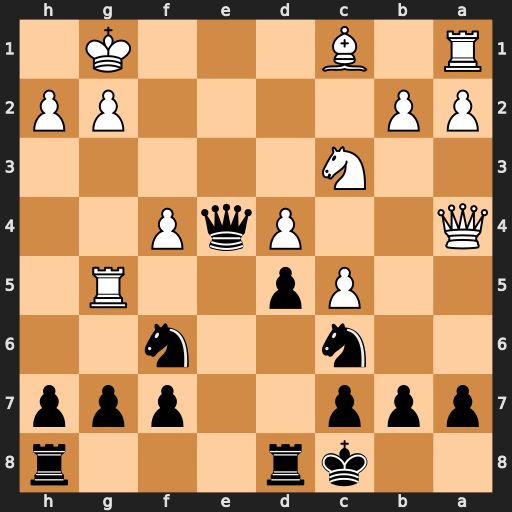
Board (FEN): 2kr3r/ppp2ppp/2n2n2/2Pp2R1/Q2PqP2/2N5/PP4PP/R1B3K1
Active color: b
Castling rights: -
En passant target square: -
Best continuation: Qe1#